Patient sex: F
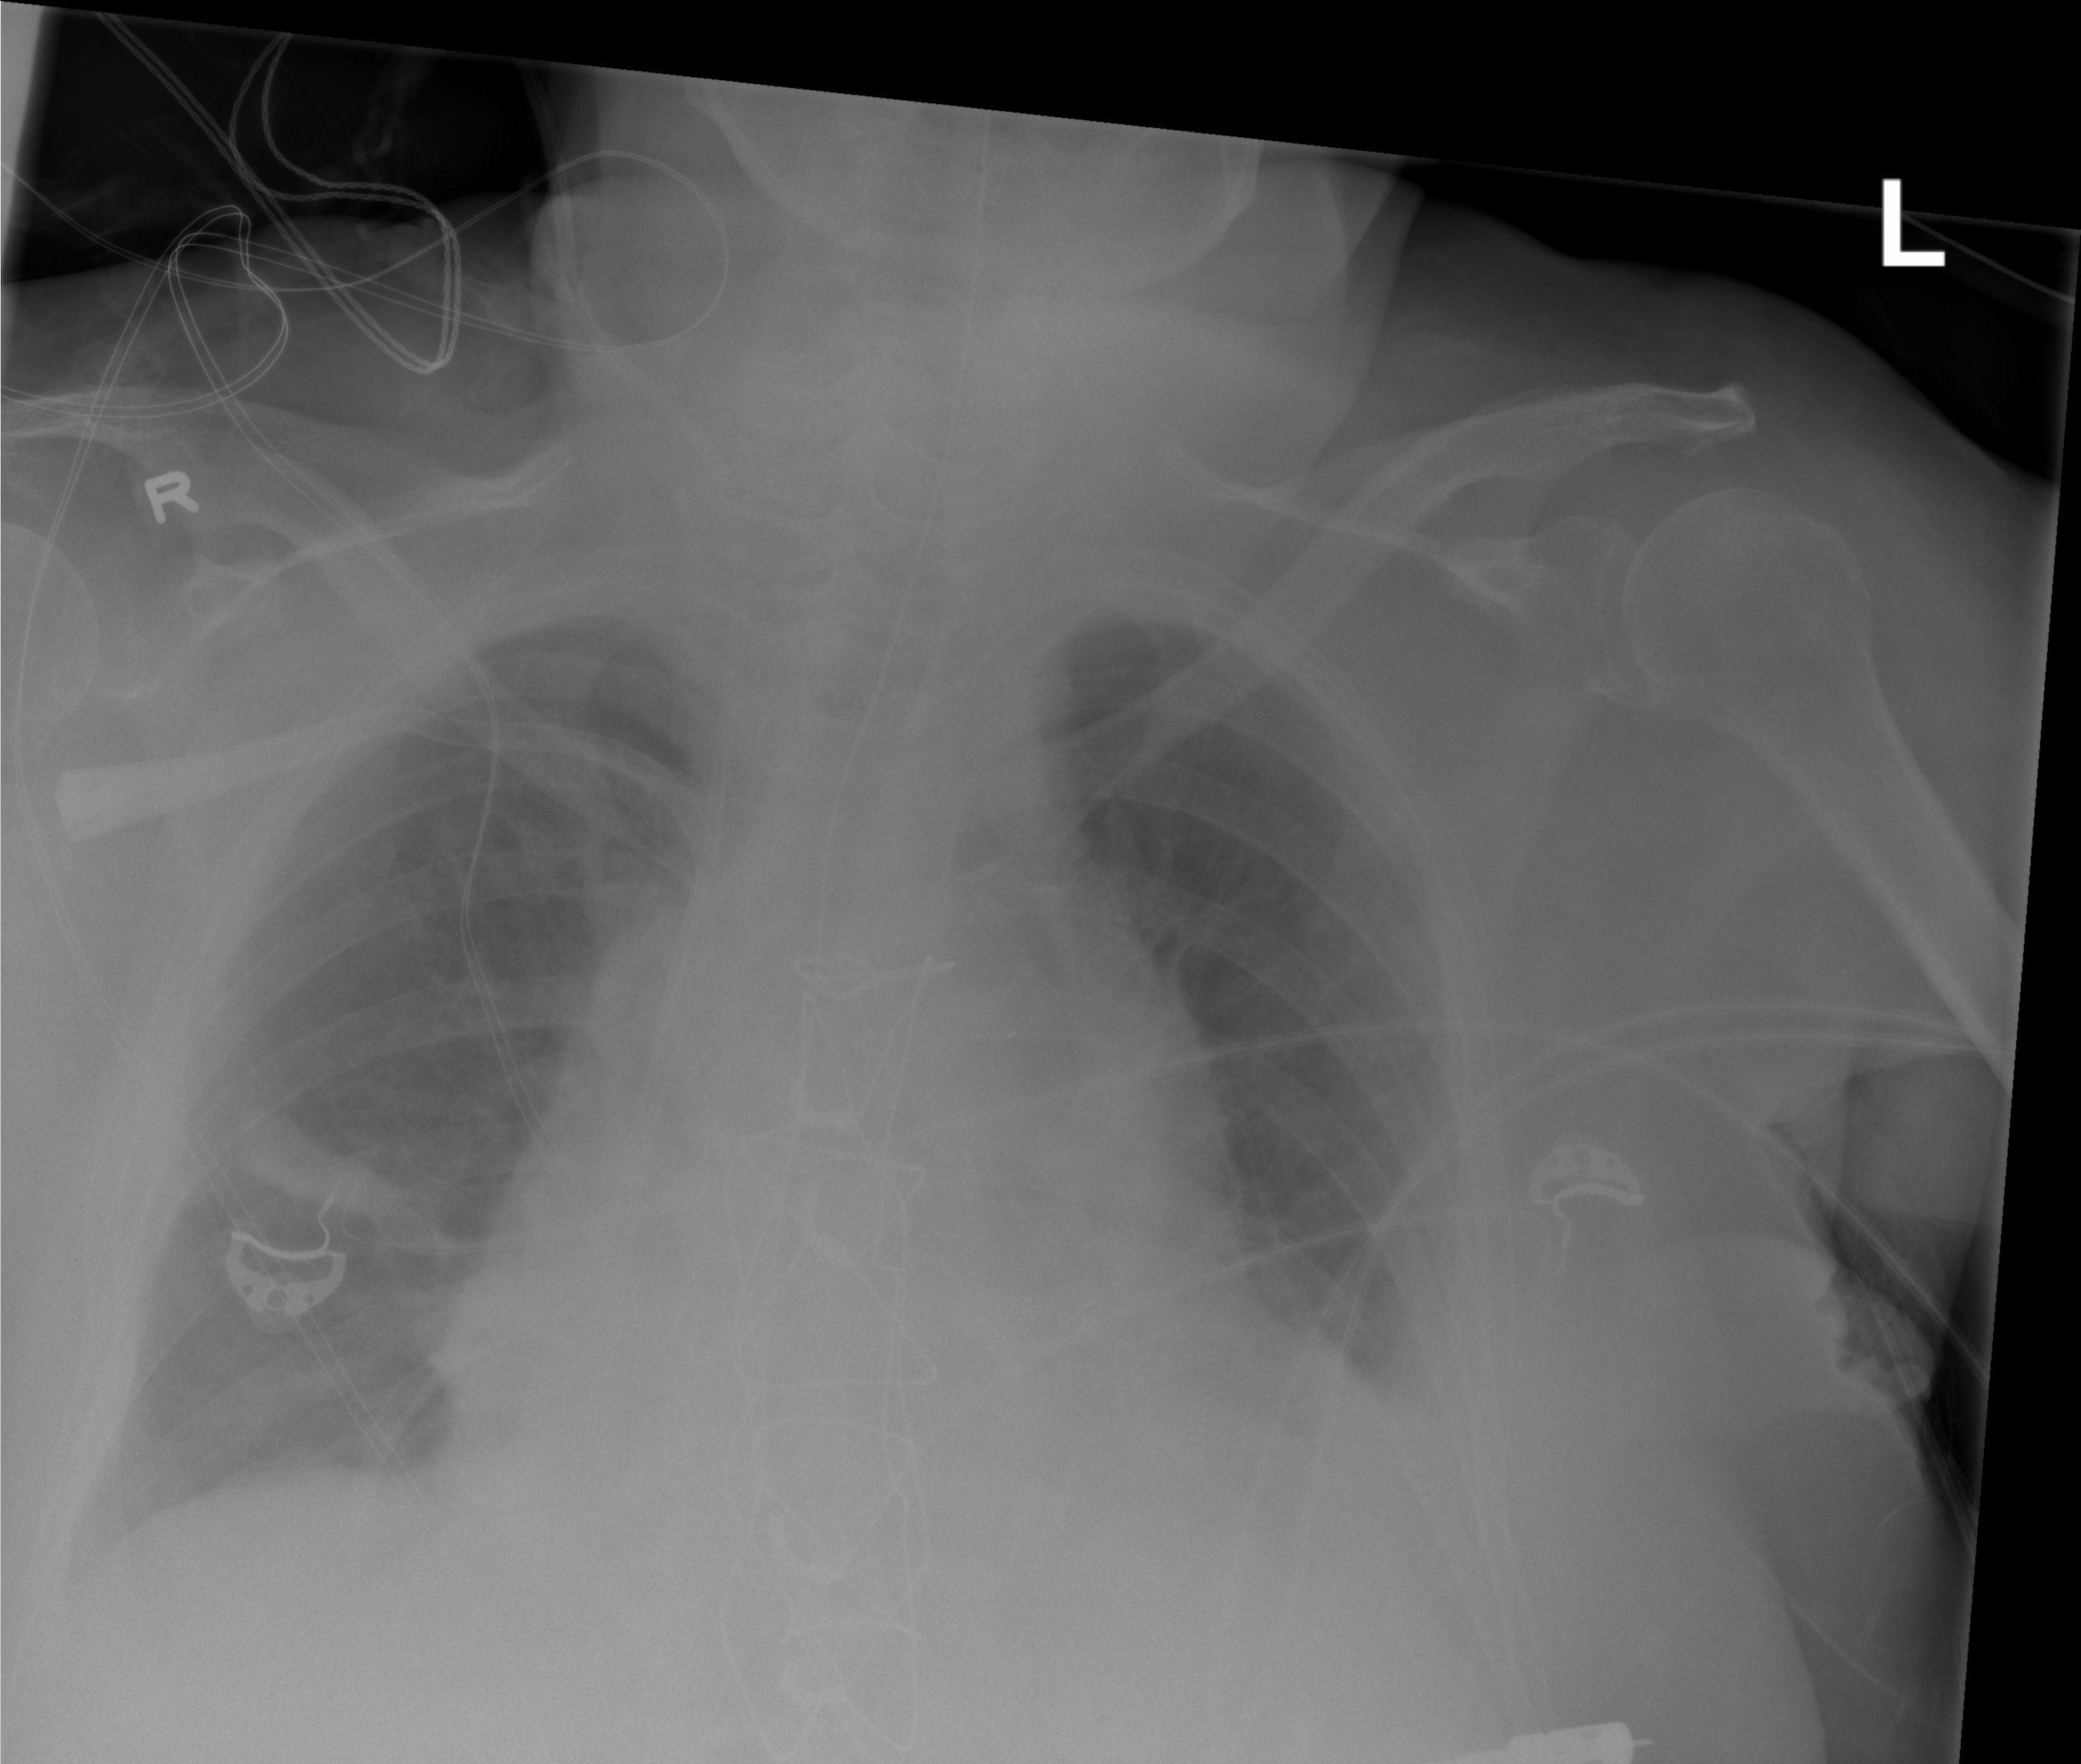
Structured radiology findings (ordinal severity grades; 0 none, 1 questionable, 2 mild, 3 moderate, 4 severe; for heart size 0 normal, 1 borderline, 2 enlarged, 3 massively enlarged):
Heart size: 2
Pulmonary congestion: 1
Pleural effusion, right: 0
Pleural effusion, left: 2
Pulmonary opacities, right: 0
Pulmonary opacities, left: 0
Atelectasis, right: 2
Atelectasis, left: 0